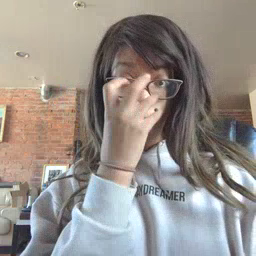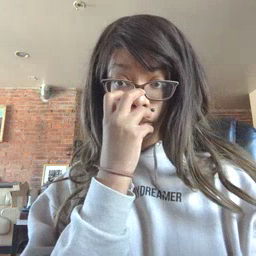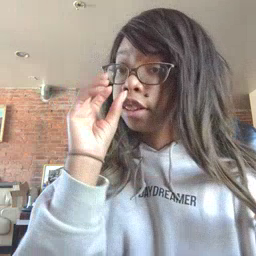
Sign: clown